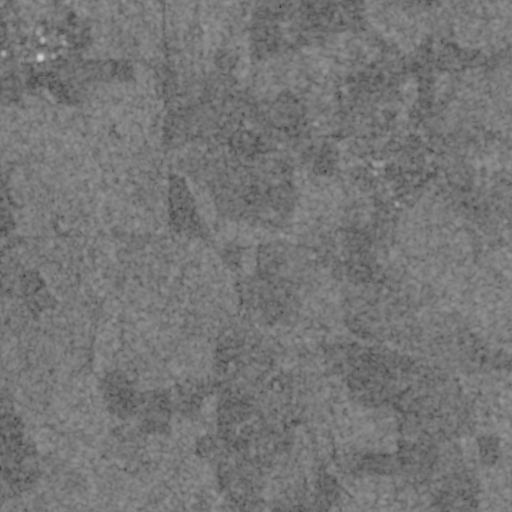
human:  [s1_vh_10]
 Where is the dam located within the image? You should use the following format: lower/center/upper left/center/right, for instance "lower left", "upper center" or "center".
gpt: The dam is located in the upper left of the image.
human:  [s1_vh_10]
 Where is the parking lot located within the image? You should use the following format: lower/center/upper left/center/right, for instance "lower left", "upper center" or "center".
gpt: The parking lot is located in the upper center of the image.
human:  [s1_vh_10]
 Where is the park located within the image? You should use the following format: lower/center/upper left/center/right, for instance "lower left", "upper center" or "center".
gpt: There is no park in the image.

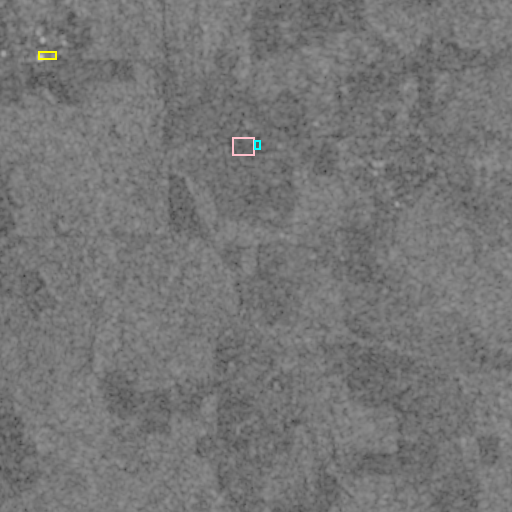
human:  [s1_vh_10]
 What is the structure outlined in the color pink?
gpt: The structure outlined in pink is a park.
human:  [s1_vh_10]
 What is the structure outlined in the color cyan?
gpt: The structure outlined in cyan is a parking lot.
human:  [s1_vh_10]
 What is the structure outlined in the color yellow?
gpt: The structure outlined in yellow is a building.
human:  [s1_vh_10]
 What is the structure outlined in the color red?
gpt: There is no red outline.